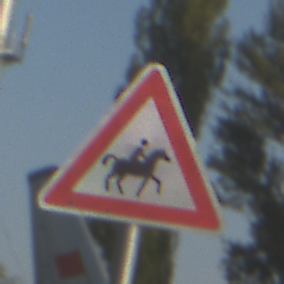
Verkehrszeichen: ReiterLinks
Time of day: SunriseSunset
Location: Outdoor (Special)
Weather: Clear
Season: NotSpecified
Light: Natural